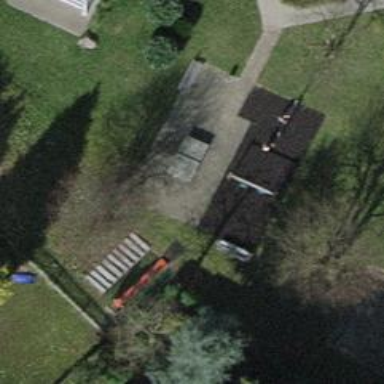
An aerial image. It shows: Bench for seating.